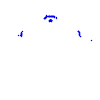
Particle: pion